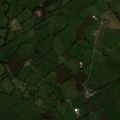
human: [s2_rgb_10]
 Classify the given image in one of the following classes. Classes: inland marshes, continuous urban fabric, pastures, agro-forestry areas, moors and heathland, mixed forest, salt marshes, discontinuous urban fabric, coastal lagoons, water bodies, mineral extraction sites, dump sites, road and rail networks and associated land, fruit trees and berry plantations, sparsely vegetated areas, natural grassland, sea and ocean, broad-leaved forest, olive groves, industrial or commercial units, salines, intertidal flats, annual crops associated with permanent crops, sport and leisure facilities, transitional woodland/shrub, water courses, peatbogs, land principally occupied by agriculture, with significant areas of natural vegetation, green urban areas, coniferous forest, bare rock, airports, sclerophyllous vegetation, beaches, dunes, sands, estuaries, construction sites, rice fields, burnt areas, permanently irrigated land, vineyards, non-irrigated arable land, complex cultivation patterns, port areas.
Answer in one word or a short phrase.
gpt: pastures